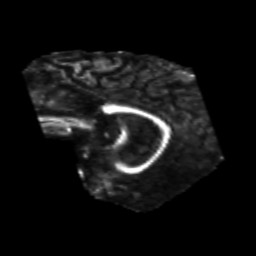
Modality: FA
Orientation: sagittal
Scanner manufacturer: siemens
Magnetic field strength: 3 T
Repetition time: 6.8 s
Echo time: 0.093 s